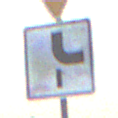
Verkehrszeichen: VerlaufVorfahrtsstrasse10
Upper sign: VorfahrtGewaehren
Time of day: SunriseSunset
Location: Outdoor (Nature)
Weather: PartlyCloudy
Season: NotSpecified
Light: Natural